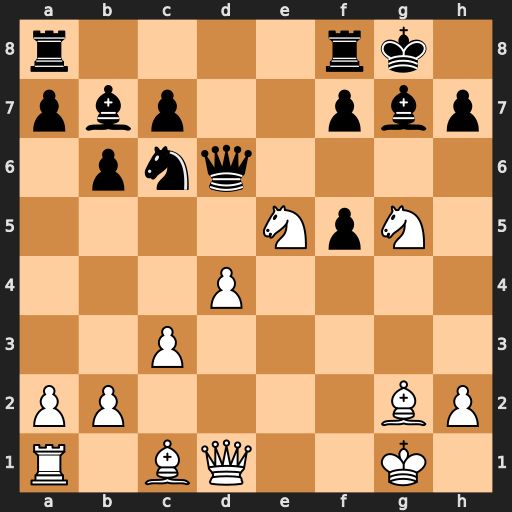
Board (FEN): r4rk1/pbp2pbp/1pnq4/4NpN1/3P4/2P5/PP4BP/R1BQ2K1
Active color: w
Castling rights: -
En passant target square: -
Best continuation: Qh5 Qh6 Qxh6